Question: I am trying to change series marker style into crosses X.
I have created test script in new excel file with:
'''
ActiveChart.SeriesCollection(1).Select
Selection.MarkerStyle = xlMarkerStyleX
'''
and it works fine. I have:
'''
Worksheets("RecordID Chart").ChartObjects(1).Activate
ActiveChart.SeriesCollection.NewSeries
ActiveChart.SeriesCollection(graph + 2).Name = lo.ListColumns("RecordID").DataBodyRange.Rows(1)
ActiveChart.SeriesCollection(graph + 2).XValues = tesPercentage
ActiveChart.SeriesCollection(graph + 2).Values = testError
ActiveChart.SeriesCollection(graph + 2).MarkerStyle = xlMarkerStyleX
ActiveChart.SeriesCollection(graph + 2).MarkerSize = 5
ActiveChart.SeriesCollection(graph + 2).Format.Line.ForeColor.RGB = myCol & graph
ActiveChart.SeriesCollection(graph + 2).Select
Selection.Format.Line.Visible = msoFalse
'''
Does anyone have an idea?
Actually, it is cross, but it is not displayed as a cross:

So I believe it has some problems with Marker Fill or Marker Line Color... I am still confused.
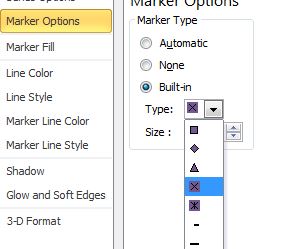
Answer: Assume this will serve the purpose:
'''
ActiveChart.SeriesCollection(1).Select
With Selection
.MarkerStyle = xlMarkerStyleX
.MarkerSize = 7
.MarkerBackgroundColorIndex = xlColorIndexNone
.MarkerForegroundColorIndex = xlColorIndexAutomatic
End With
'''